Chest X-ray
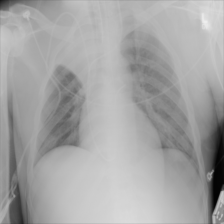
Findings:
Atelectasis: negative
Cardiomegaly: negative
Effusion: negative
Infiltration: negative
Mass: negative
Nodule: negative
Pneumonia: negative
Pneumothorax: negative
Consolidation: negative
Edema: negative
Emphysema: negative
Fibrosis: negative
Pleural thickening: negative
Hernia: negative